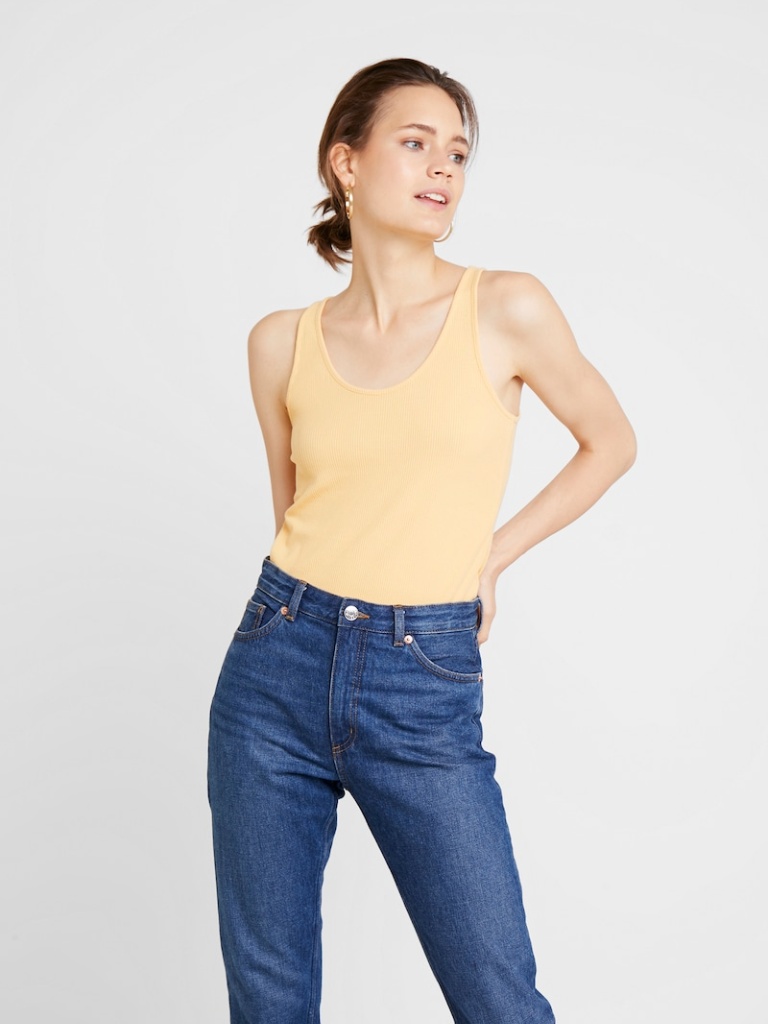
cotton tight sleeveless hip length Fully Tucked in scoop tank